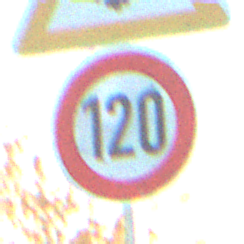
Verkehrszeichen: Geschwindigkeit120
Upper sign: SchneeOderEisglaette
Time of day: SunriseSunset
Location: Outdoor (RoadRail)
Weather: PartlyCloudy
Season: NotSpecified
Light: Natural